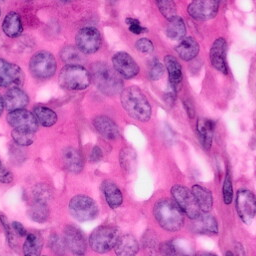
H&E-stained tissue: Pancreatic